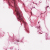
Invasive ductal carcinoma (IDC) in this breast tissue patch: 0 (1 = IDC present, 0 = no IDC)